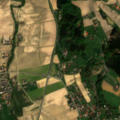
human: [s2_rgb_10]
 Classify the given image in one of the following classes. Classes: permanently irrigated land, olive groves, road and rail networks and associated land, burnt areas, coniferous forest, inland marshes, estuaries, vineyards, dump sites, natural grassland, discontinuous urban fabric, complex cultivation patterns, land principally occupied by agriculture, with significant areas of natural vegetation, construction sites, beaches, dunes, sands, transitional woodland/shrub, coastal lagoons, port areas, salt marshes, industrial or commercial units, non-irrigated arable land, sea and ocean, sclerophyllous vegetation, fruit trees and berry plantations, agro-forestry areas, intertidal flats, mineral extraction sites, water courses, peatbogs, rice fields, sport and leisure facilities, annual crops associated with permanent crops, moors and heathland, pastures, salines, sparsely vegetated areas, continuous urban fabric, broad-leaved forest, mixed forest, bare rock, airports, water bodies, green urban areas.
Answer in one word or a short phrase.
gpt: discontinuous urban fabric, non-irrigated arable land, complex cultivation patterns, broad-leaved forest, mixed forest